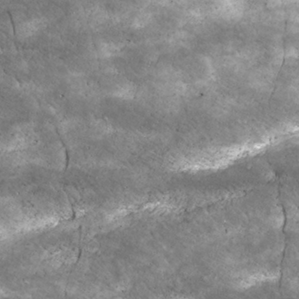
Label: non_frost